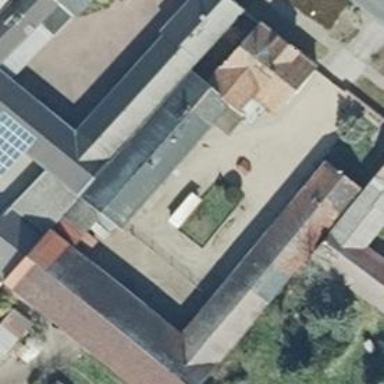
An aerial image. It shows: Gabled roof barn.